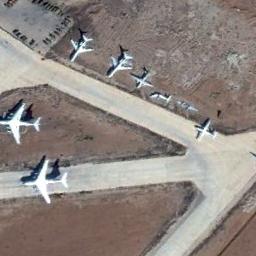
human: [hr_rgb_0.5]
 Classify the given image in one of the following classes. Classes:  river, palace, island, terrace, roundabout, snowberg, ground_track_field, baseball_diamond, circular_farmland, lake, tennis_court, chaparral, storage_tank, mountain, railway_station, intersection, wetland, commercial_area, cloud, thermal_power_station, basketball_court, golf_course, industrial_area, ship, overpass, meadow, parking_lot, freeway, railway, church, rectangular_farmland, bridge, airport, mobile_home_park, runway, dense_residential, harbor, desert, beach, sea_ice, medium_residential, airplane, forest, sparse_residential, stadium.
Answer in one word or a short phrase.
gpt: airplane